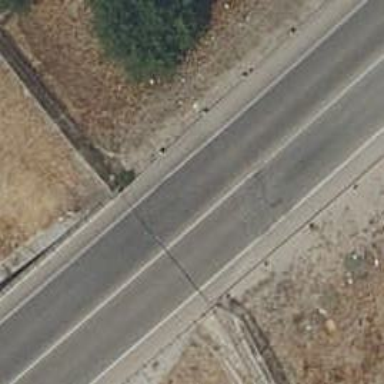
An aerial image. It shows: Bridge.